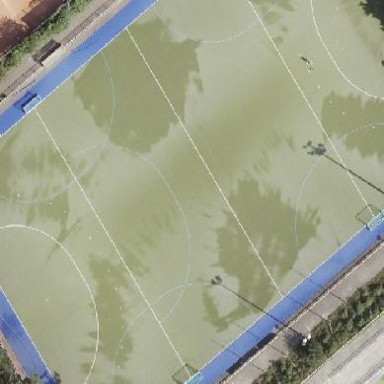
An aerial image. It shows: Field hockey pitch where players can enjoy the sport.